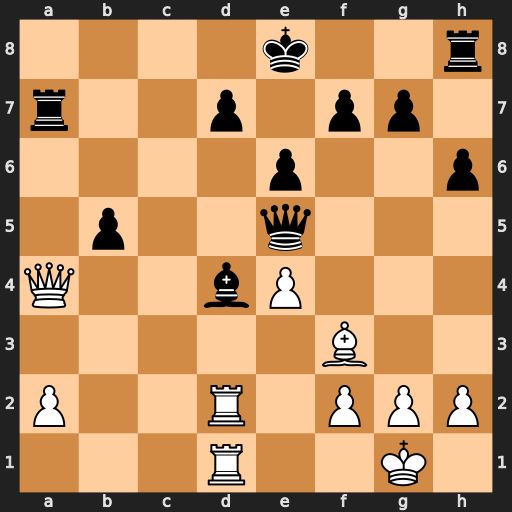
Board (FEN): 4k2r/r2p1pp1/4p2p/1p2q3/Q2bP3/5B2/P2R1PPP/3R2K1
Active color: w
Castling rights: k
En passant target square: -
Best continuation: Qxd4 Qxd4 Rxd4